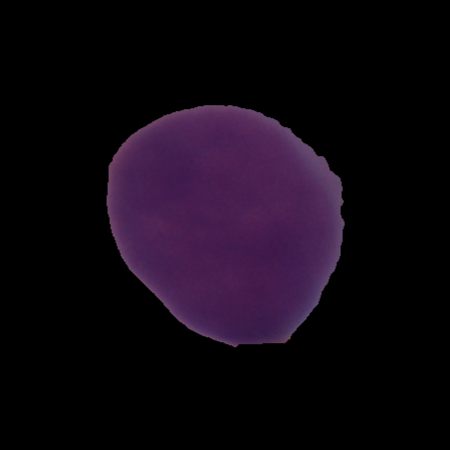
Label: cancer